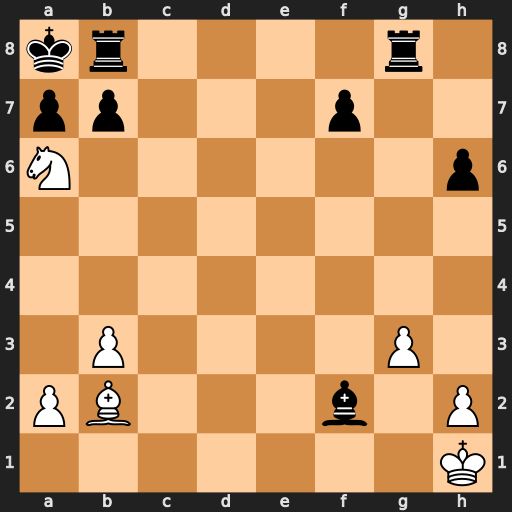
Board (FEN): kr4r1/pp3p2/N6p/8/8/1P4P1/PB3b1P/7K
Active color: w
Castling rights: -
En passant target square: -
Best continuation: Nc7#